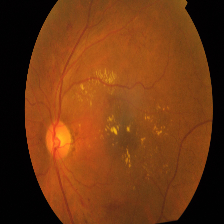
Diabetic retinopathy grade: Proliferative DR